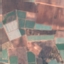
Label: PermanentCrop